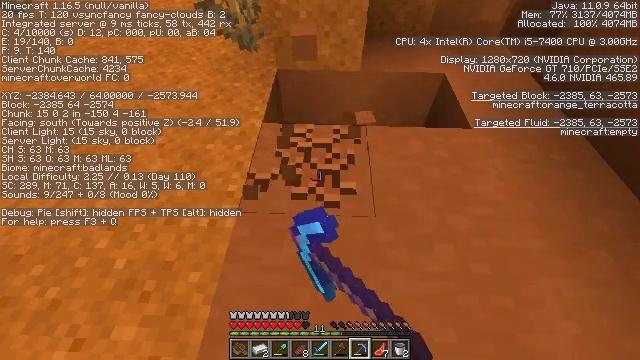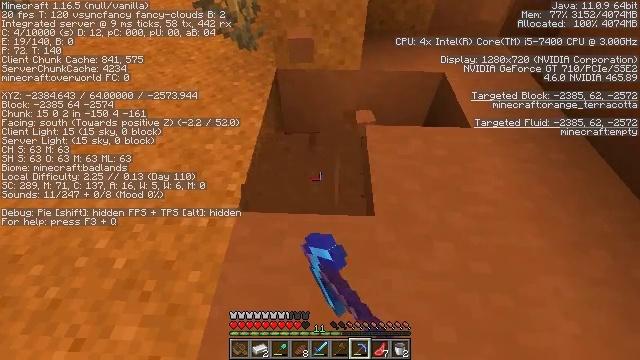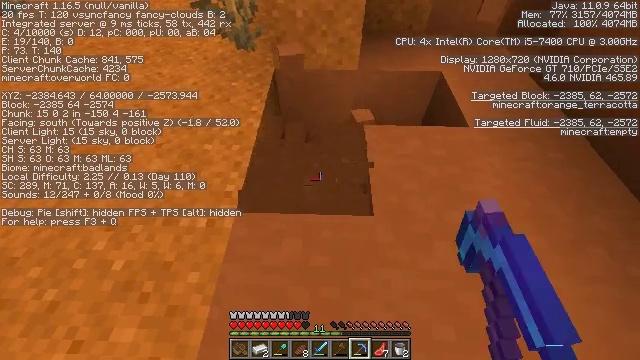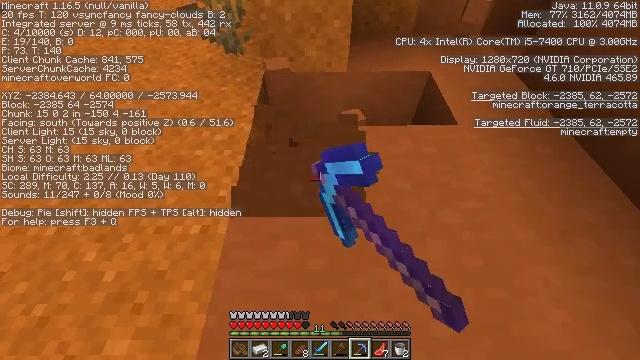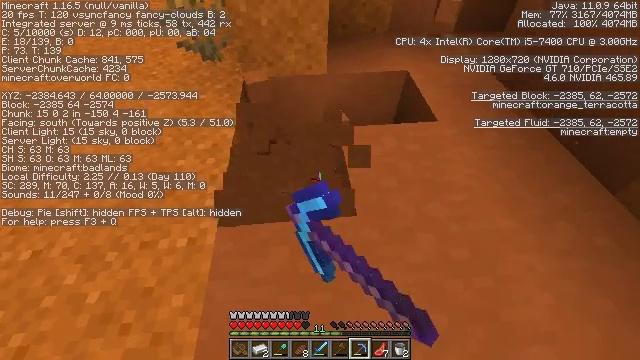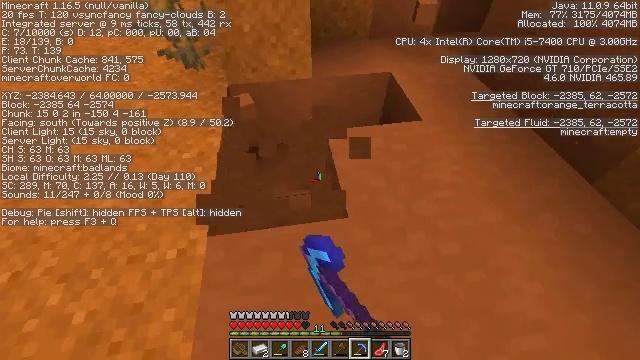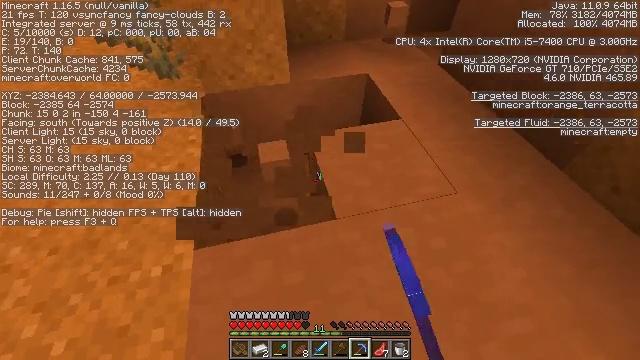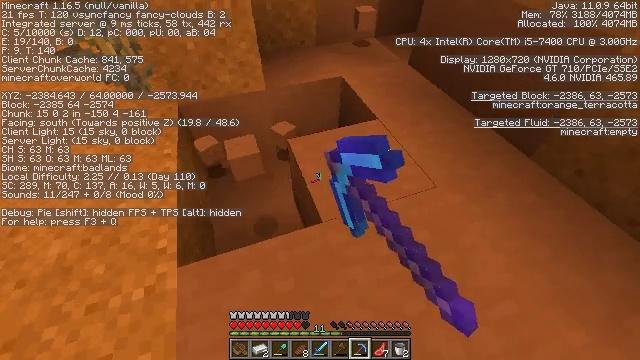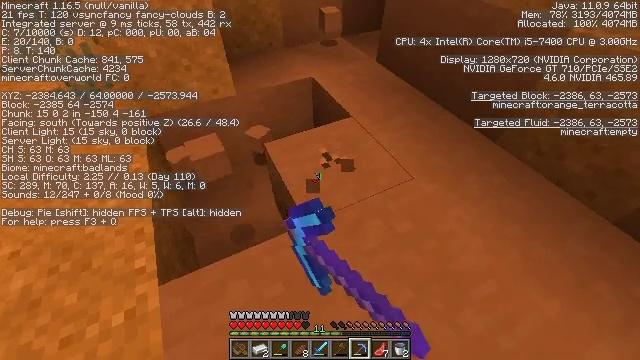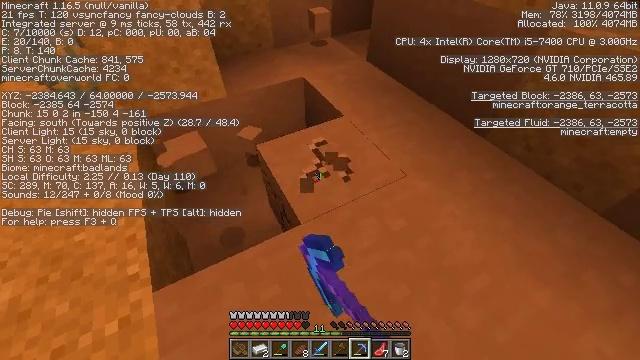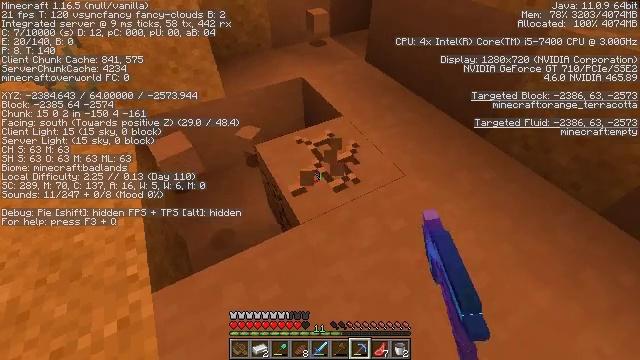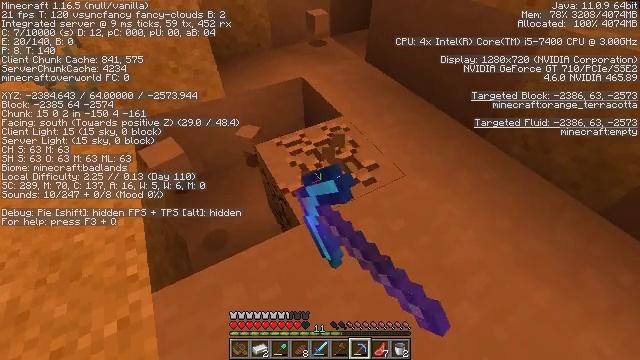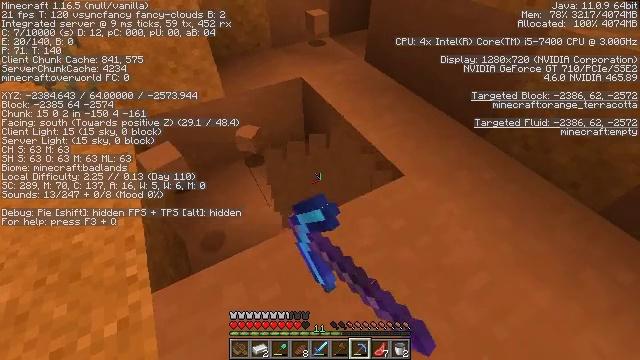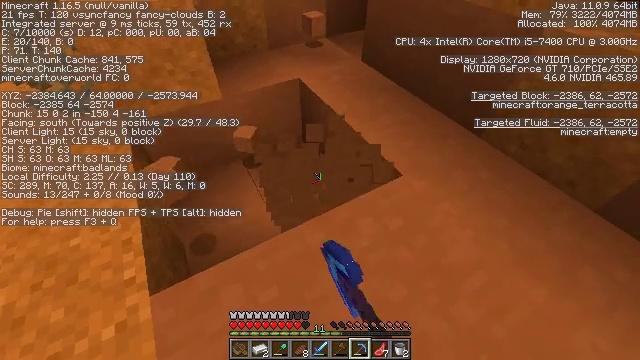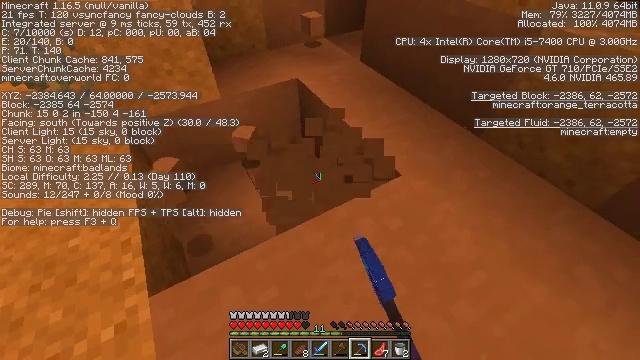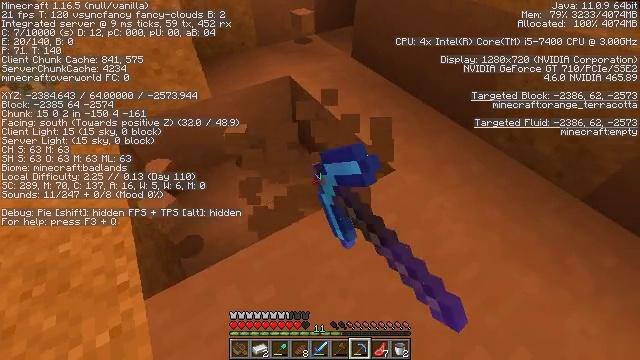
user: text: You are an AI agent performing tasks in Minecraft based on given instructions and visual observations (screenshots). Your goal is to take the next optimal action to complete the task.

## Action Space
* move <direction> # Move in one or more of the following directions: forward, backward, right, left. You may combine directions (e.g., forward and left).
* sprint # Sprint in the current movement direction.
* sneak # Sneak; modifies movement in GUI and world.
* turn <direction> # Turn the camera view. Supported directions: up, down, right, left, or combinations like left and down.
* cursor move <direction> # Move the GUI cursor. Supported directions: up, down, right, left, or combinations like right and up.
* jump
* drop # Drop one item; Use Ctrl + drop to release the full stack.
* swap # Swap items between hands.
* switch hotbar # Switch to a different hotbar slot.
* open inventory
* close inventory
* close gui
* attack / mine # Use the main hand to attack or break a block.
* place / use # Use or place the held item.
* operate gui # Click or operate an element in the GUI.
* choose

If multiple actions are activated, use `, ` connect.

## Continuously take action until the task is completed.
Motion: motion action
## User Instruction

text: Break the orange terracotta for materials.
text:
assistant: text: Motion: attack / mine
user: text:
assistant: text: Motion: attack / mine
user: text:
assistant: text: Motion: turn right, attack / mine
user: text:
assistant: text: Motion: turn right, attack / mine
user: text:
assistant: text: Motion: turn right, attack / mine
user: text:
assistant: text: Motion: turn right, attack / mine
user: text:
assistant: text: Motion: turn right, attack / mine
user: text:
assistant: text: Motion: turn right, attack / mine
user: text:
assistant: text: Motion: turn right, attack / mine
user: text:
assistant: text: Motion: attack / mine
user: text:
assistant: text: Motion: attack / mine
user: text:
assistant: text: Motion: attack / mine
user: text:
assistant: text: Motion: attack / mine
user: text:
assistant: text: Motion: attack / mine
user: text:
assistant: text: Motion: turn right, attack / mine
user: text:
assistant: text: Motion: turn right and down, attack / mine
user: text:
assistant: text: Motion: turn right and down, attack / mine
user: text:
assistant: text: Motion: turn right and down, attack / mine
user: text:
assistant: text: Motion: turn right and down, attack / mine
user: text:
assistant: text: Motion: turn right and down, attack / mine
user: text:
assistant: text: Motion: turn right and down, attack / mine
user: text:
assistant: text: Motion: turn right, attack / mine
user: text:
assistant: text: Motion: turn right, attack / mine
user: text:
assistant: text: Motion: attack / mine
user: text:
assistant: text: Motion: attack / mine
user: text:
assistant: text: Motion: turn right, attack / mine
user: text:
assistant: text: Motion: turn right, attack / mine
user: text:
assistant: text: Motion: turn right and up, attack / mine
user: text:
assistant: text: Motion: turn right, attack / mine
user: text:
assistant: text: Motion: turn right, attack / mine